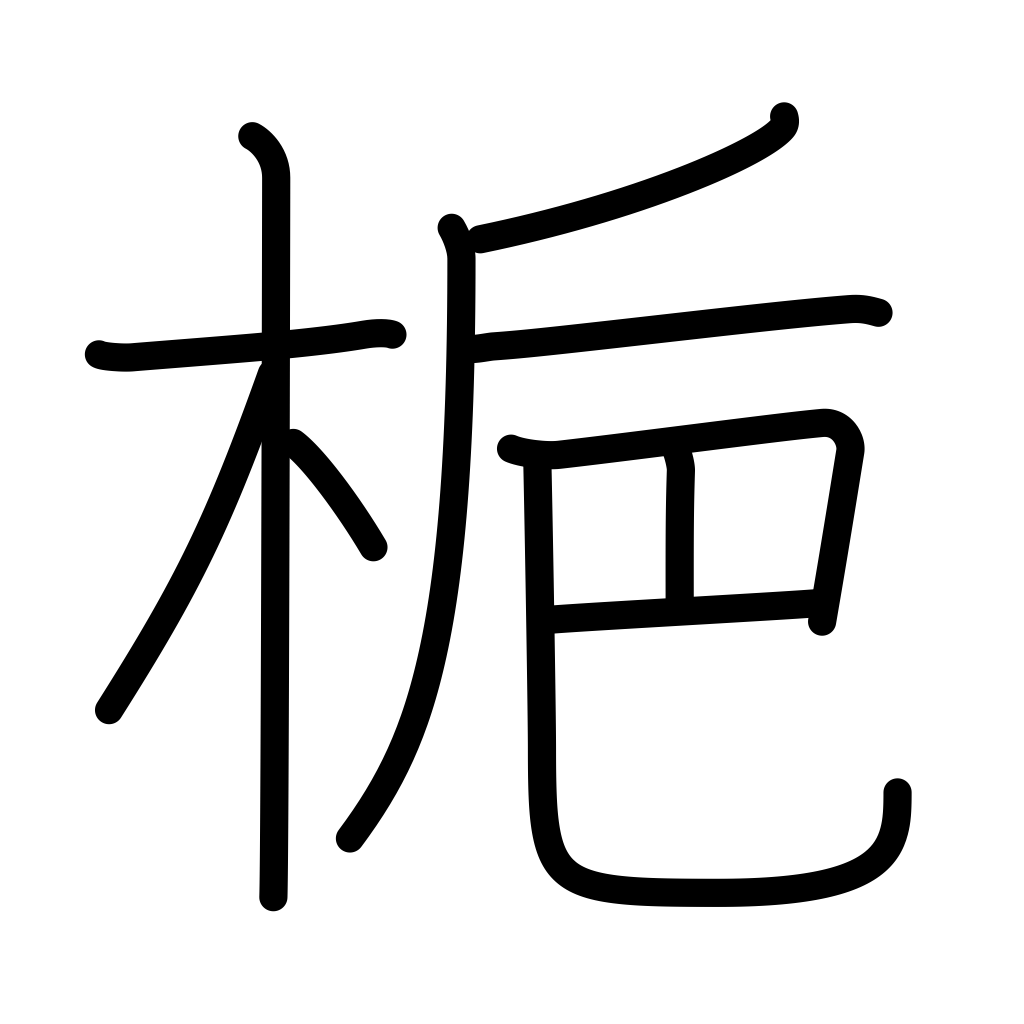
Meaning: gardenia